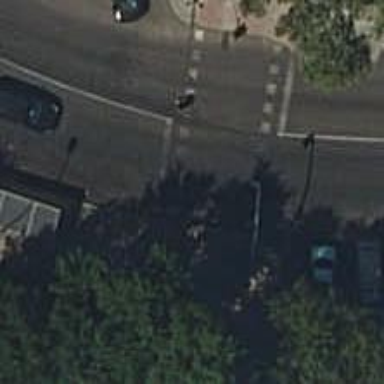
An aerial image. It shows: Crossing with traffic signals.